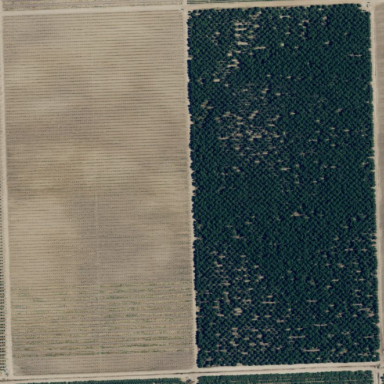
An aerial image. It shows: Orchard filled with walnut trees.